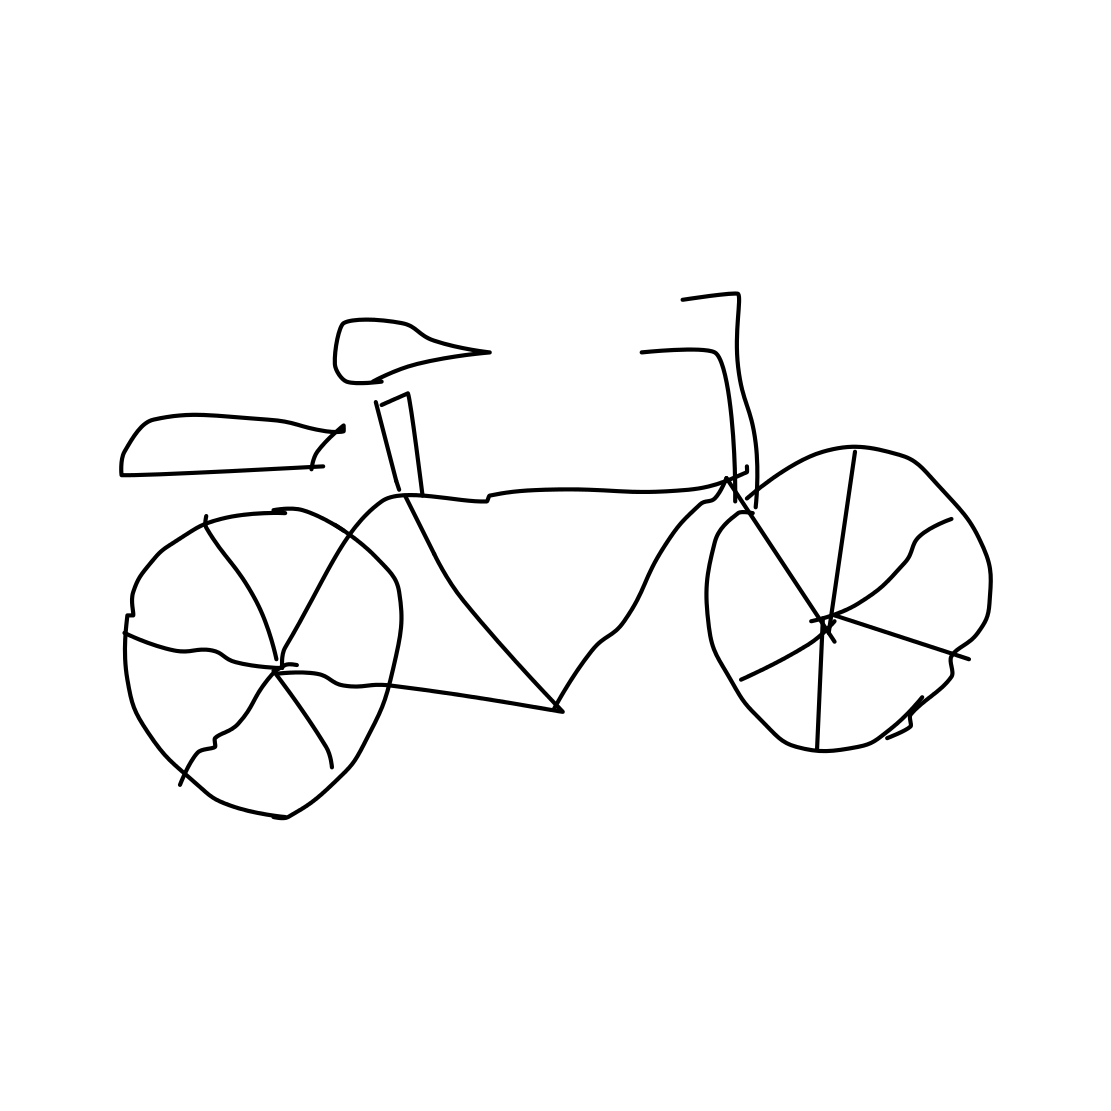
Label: bicycle